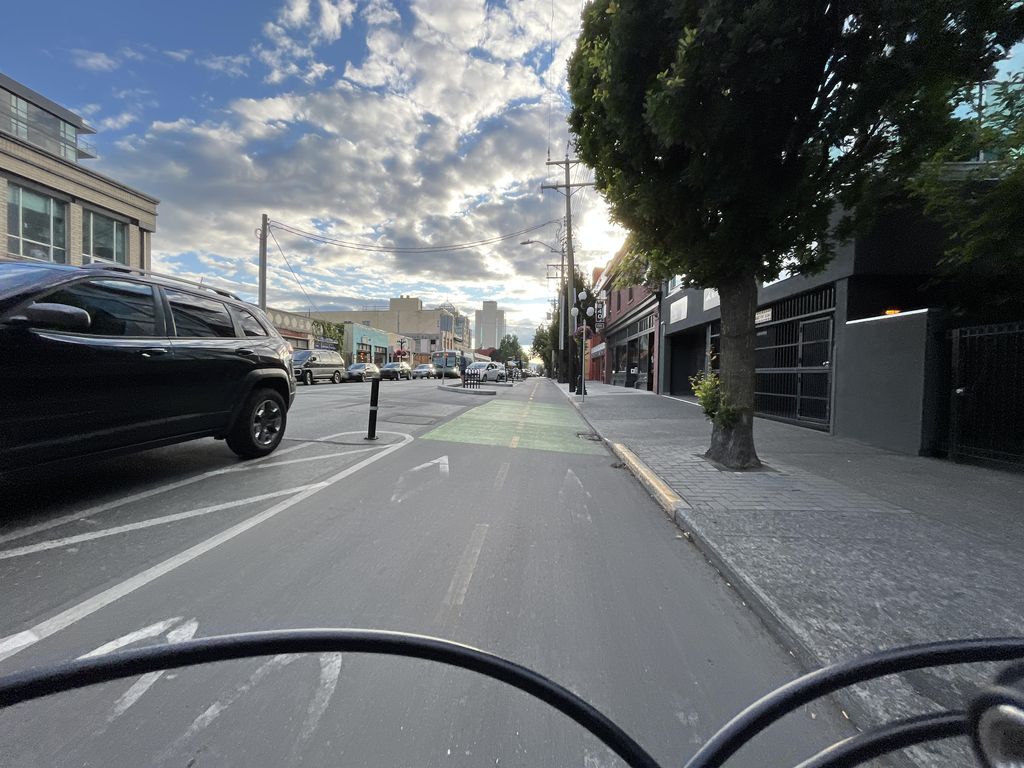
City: victoria